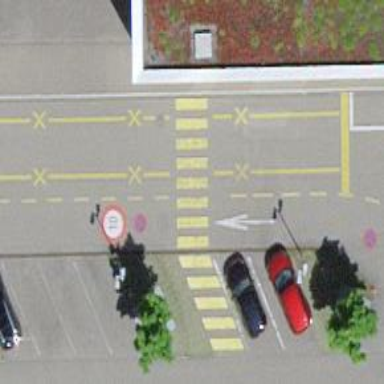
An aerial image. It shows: Uncontrolled zebra crossing on the road.